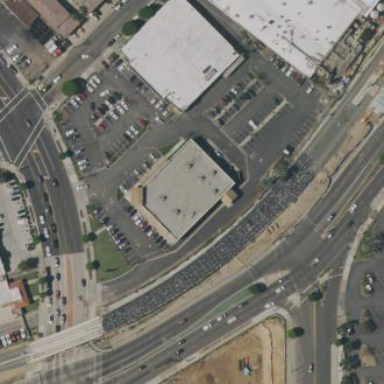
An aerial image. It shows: Retail building.